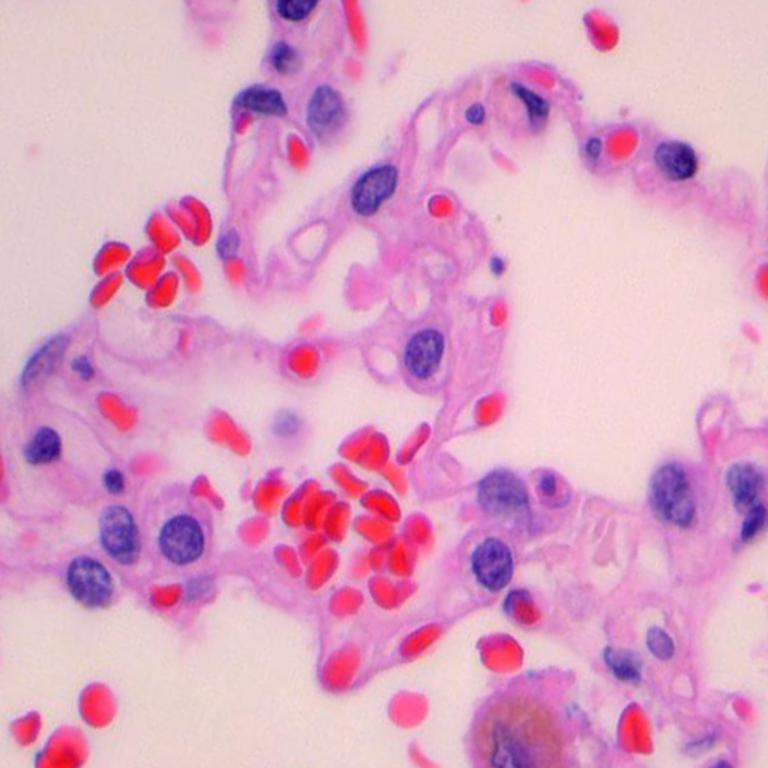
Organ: lung
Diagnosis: benign